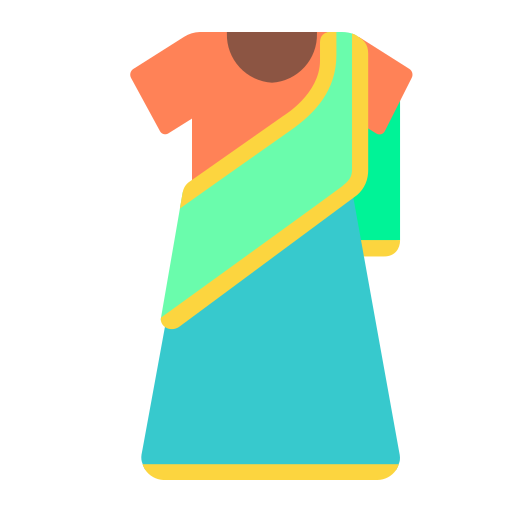
sari flat